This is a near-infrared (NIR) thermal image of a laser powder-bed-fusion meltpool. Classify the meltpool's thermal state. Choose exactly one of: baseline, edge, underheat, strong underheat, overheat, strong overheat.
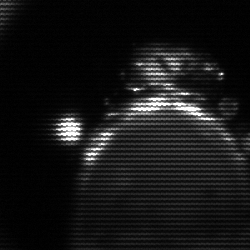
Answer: edge